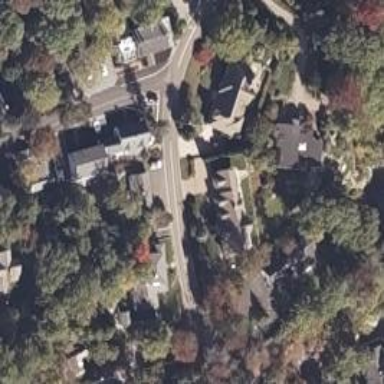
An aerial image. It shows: Neighborhood.